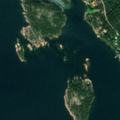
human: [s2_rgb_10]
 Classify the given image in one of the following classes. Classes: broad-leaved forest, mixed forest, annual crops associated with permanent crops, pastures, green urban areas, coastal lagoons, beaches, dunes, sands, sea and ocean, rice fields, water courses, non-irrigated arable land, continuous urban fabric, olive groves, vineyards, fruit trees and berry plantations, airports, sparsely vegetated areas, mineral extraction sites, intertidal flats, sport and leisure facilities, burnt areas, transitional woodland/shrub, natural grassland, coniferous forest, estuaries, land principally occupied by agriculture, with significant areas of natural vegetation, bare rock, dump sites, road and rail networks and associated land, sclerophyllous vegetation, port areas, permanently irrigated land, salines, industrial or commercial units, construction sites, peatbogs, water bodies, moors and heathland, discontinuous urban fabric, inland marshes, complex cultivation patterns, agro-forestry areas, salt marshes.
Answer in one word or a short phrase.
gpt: coniferous forest, mixed forest, sea and ocean